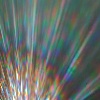
Label: sunburn